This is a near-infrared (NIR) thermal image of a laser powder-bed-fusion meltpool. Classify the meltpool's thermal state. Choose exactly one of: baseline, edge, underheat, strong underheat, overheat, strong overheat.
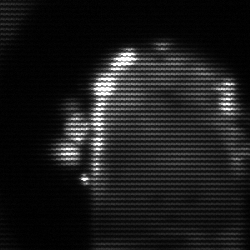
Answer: baseline